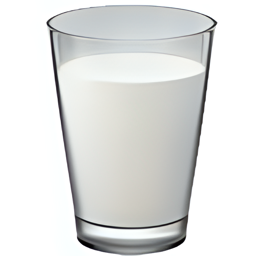
Name: glass of milk
Emoji: 🥛
Group: Food & Drink
Sub-group: drink